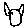
Label: cat